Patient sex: M
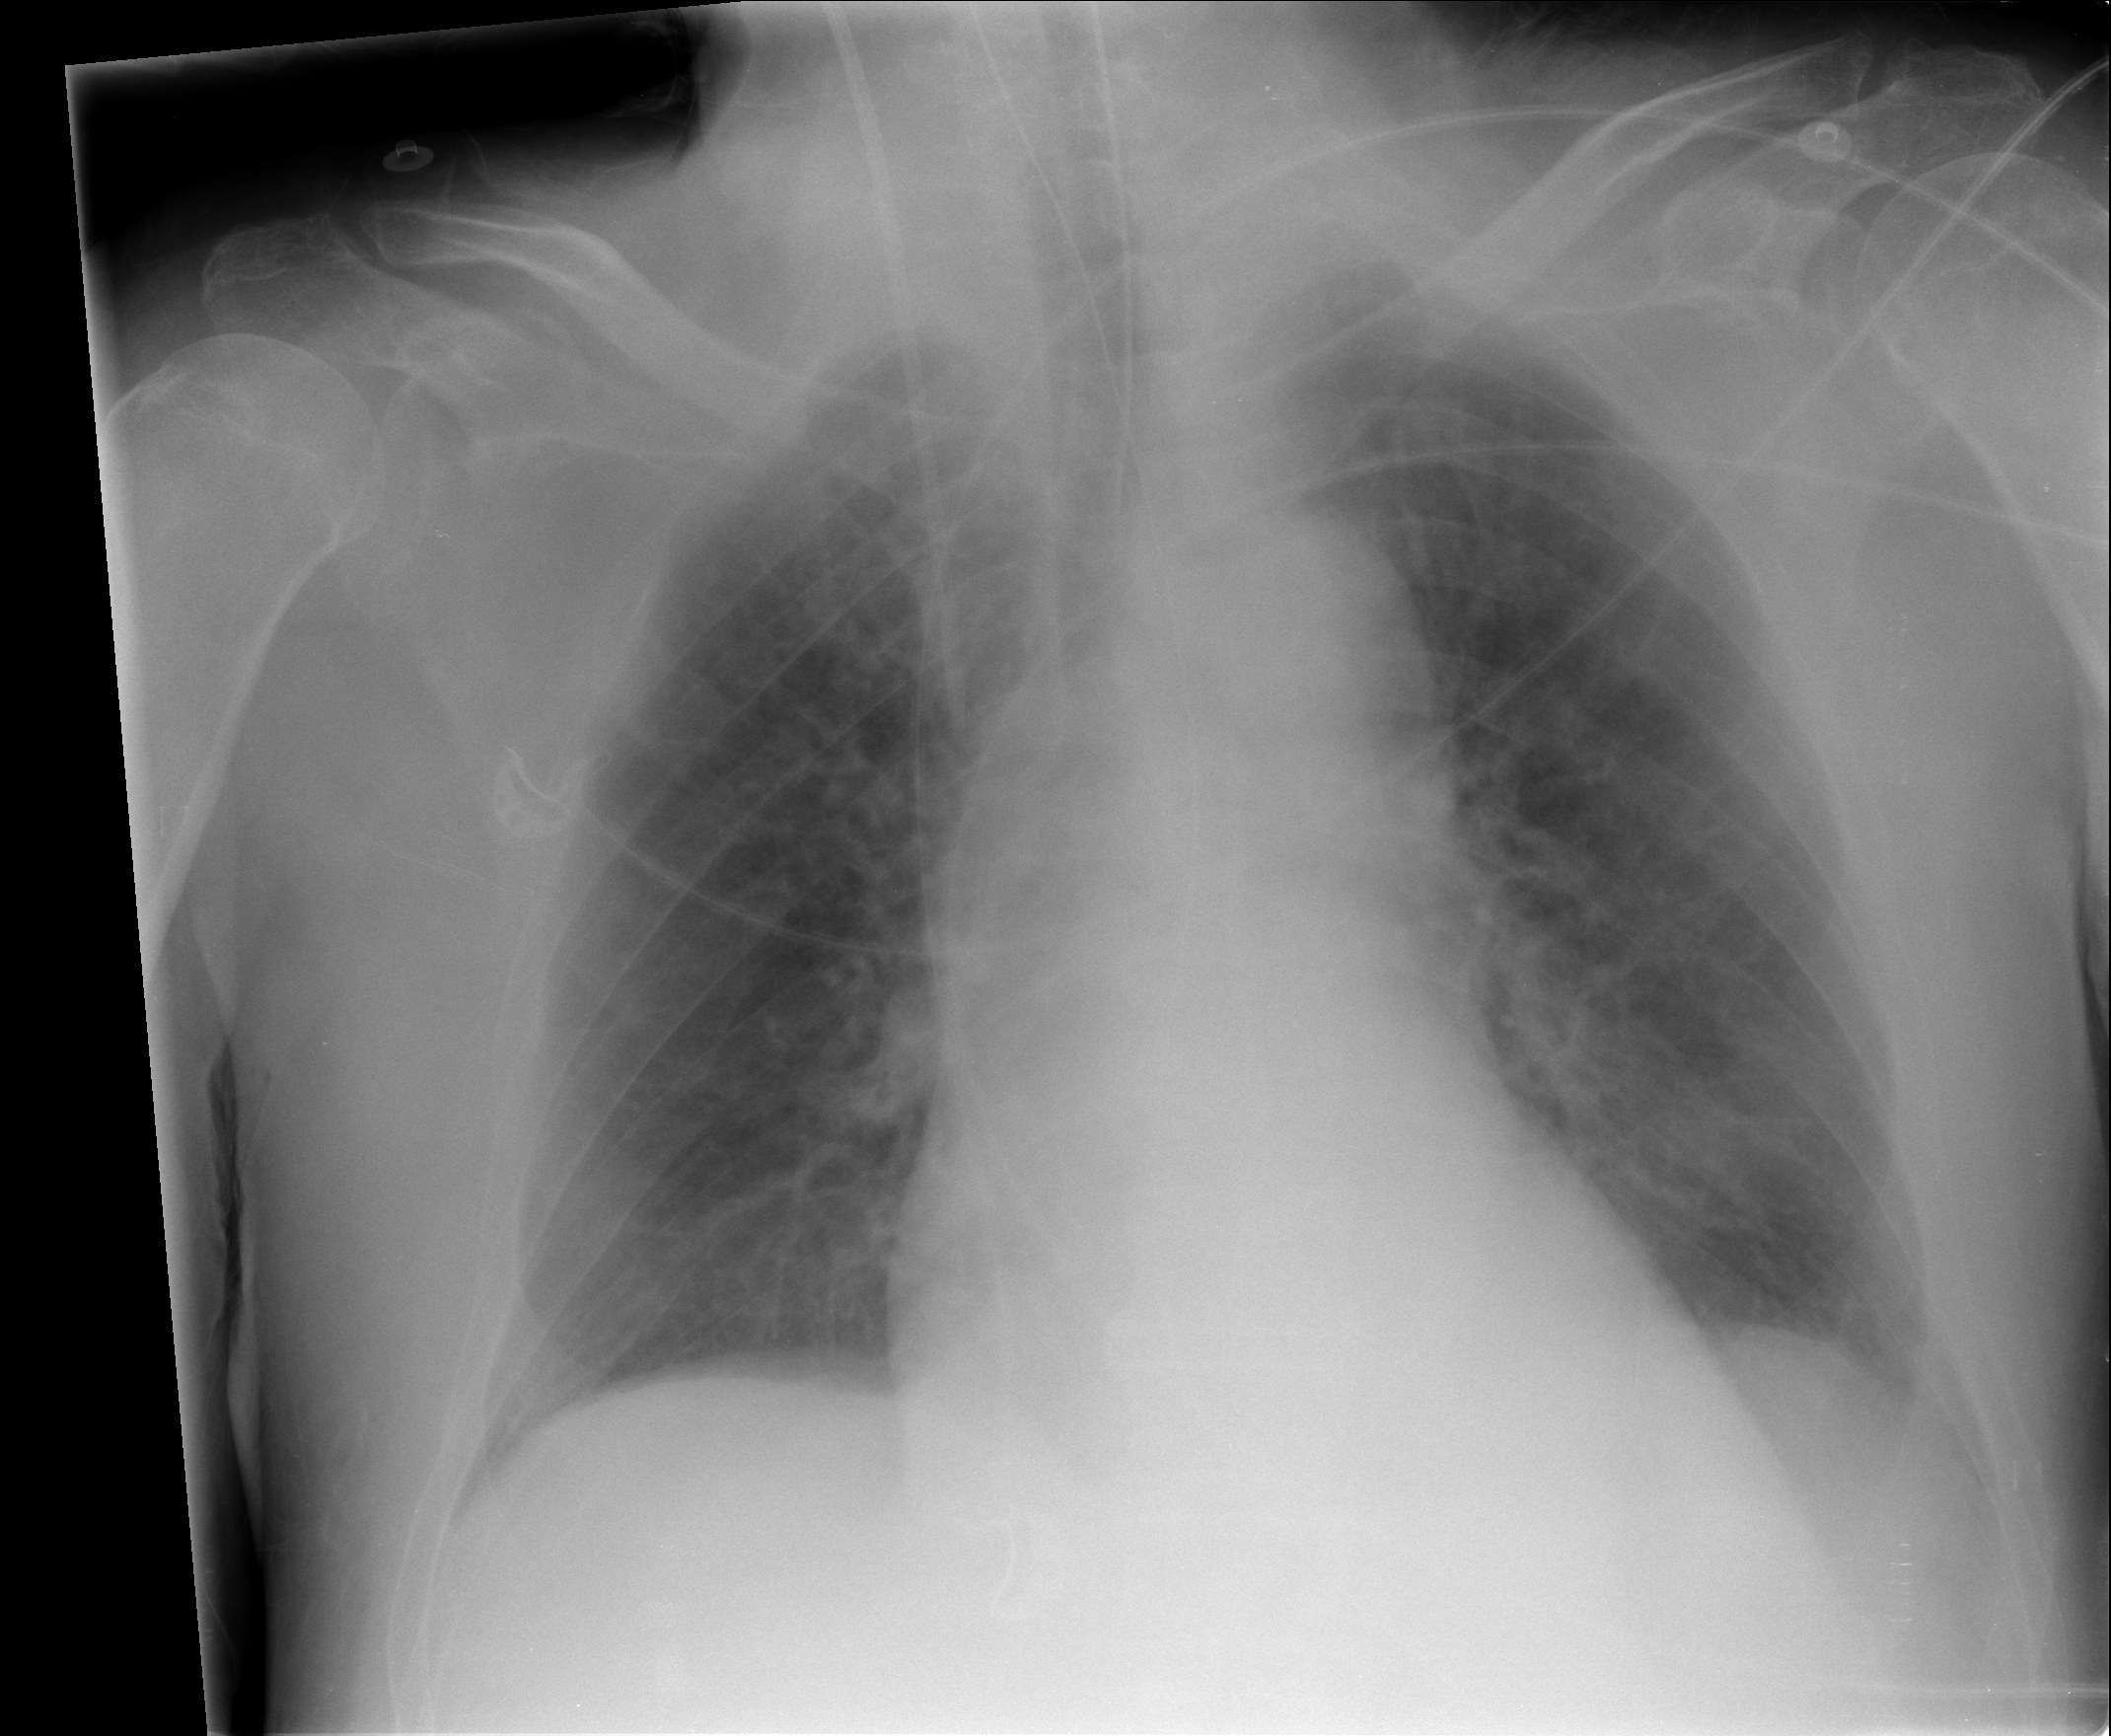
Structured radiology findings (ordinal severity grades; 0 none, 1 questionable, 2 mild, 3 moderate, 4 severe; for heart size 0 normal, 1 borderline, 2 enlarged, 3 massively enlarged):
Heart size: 2
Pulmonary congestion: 2
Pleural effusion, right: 0
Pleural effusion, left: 1
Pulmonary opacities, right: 0
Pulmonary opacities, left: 0
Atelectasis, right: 0
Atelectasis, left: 0